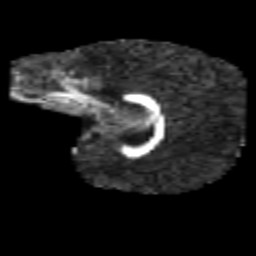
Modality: FA
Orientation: sagittal
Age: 8
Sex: female
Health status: healthy